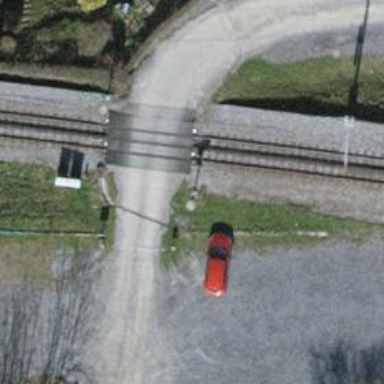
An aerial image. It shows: Railway signal.